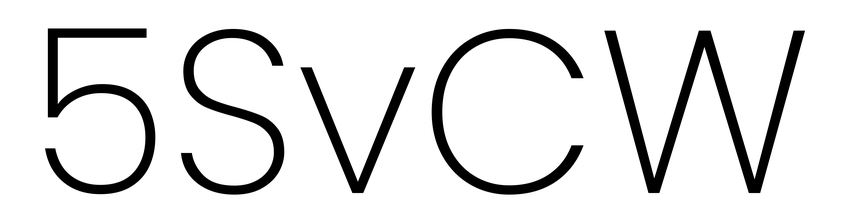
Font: Poppins-ExtraLight